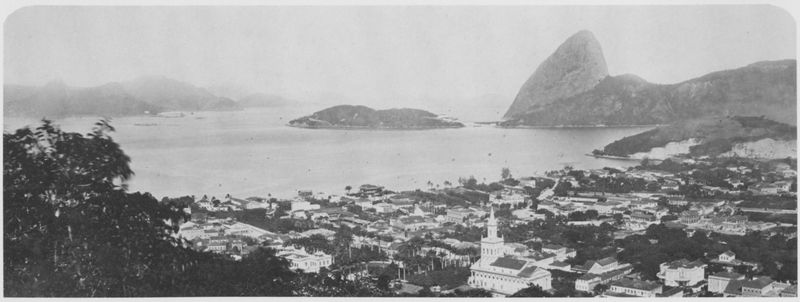
Titel: Panorama von Rio de Janeiro
Künstler: Marc Ferrez
Standort: Rio de Janeiro
Institution: Sammlung Gilberto Ferrez
Schlagwörter: baum, berg, blätter, dunkel, felsen, himmel, meer, wasser, weiß, bäume, kirchturm, landschaft, see, stadt, ufer, grau, hell, jahrhundertwende, mitte, schwarz, zeichnung, ausblick, blick, gebäude, haus, alt, architektur, steine, ferne, horizont, häuser, hügel, natur, strauch, weite, busch, büsche, kirche, sträucher, insel, pflanzen, wald, boot, turm, küste, schiff, schiffe, strand, ansicht, italien, ort, süden, berge, fels, gebirge, dächer, nebel, amerika, hafen, querformat, church, white, black, green, old, picture, bucht, ozean, foto, fotografie, ortschaft, panorama, photographie, rio, stadtansicht, dom, draufsicht, urlaub, schwarzweiss, quer, landzunge, kopie, kathedrale, photo, ecken, himme, smoke, cliff, rock, rocks, stone, tree, building, hill, lake, landscape, mountain, mountains, nature, ocean, sea, shore, water, houses, island, trees, village, palmen, snow, coast, forest, abzug, black and white, beach, scene, town, inseln, city, cathedral, buildings, harbor, postcard, bush, steep, haifisch, calm, eiland, seaside, ships, bay, spire, südamerika, black white, fog, land, port, haze, mist, perspektive, palms, weitwinkel, photograph, photography, chruch, chapel, monolith, churches, brasilien, brazil, copacabana, insel ausblick, janeiro, jesusstatue, kap hoorn, panorame, steinformationen, zuckerhut, vista, b&w, lagoon, sex, flood, bw, ehite, fotography, grey sky, inlet, küstennah, mointains, luft, weß, offshore, sceneary, coastline, helsinki, beache, beaches, rio de janieiro, sugarloaf, port town, aeriel, brach, buenos aires, 海, 성당, 바다, 항구, 흑백사진, 여긴어딜까, 통영, 섬, 다도해, 국내는아닌듯, 산에서찍음